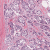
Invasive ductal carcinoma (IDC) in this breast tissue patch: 1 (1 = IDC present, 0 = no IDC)